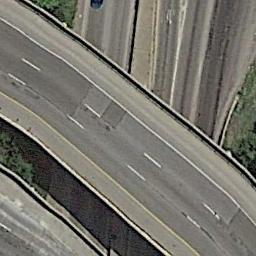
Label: overpass